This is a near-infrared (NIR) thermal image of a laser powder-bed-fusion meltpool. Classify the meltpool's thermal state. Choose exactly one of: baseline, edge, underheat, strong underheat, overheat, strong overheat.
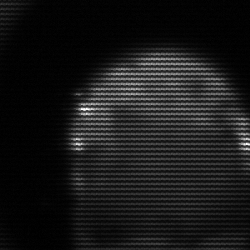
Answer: edge